Field crop: maize
Growth stage: 1
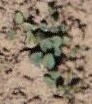
Species: convolvulus